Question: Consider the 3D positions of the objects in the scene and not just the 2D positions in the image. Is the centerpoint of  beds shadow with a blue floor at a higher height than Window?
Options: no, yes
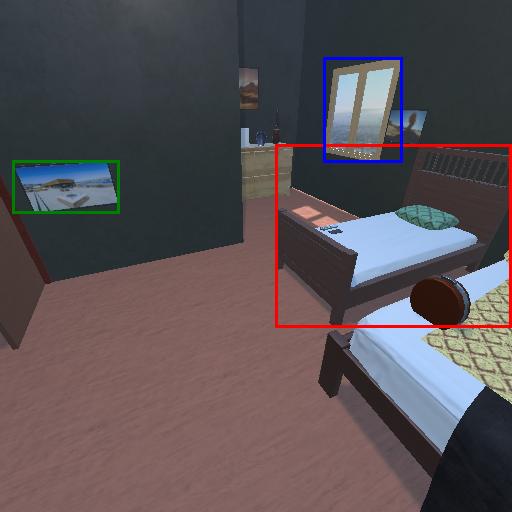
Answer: no